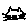
Label: cat